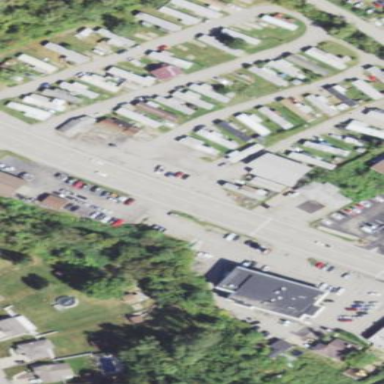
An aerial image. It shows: Trailer park area.